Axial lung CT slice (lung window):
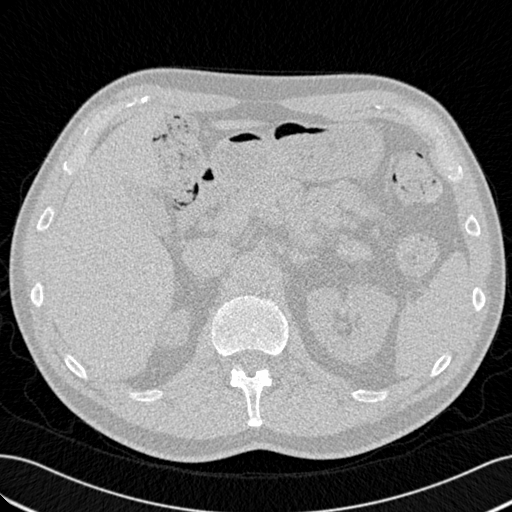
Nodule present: no